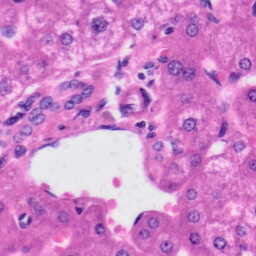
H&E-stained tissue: Liver